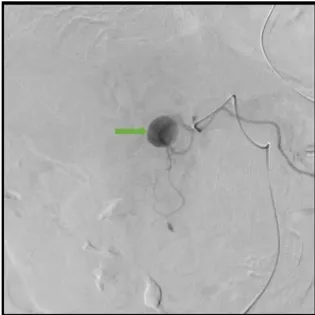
Angiographic images. (A) The pseudoanuerysm (arrow) originated from the side branch of proximal gastroduodenal artery.
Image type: radiology (ct)